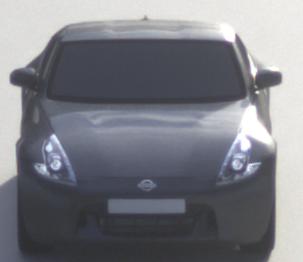
Make: Nissan
Model: 370Z Coupé
Detailed model: 370Z (Z34) Coupé
Model produced from: 2009/12
Model produced until: 2013/03
Doors: 3
Color: gray
Road condition: dry road
Daytime: sunrise or sunset
Contrast: medium contrast